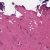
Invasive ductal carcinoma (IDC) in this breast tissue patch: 0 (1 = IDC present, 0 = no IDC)